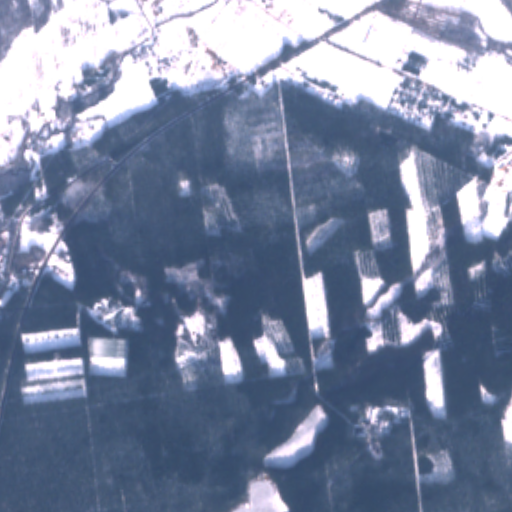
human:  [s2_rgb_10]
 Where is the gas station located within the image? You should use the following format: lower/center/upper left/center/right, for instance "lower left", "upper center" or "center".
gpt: The gas station is located in the center left of the image.
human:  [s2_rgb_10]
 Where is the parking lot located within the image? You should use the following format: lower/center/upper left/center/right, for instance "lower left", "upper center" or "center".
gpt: The parking lot is located in the lower center of the image.
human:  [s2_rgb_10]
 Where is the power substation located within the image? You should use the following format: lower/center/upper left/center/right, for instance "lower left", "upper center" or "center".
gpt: The power substation is located in the center left of the image.
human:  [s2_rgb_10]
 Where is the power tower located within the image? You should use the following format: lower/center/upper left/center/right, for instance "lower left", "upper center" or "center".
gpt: The power tower is located in the upper left of the image.
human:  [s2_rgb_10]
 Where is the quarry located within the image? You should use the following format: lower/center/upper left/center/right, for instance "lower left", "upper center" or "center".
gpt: The quarry is located in the upper center of the image.
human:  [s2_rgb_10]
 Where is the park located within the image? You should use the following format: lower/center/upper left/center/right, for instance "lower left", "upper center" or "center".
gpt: There is no park in the image.